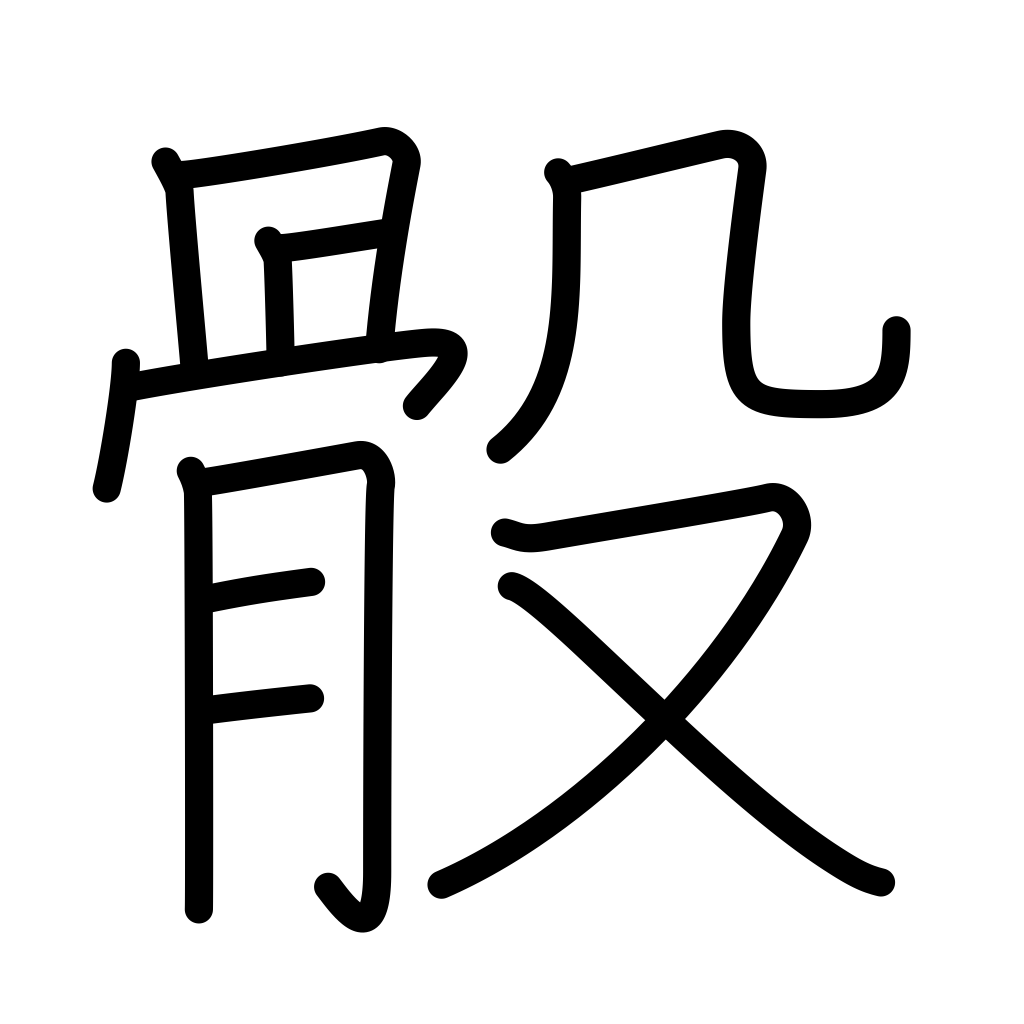
Meaning: dice, bones